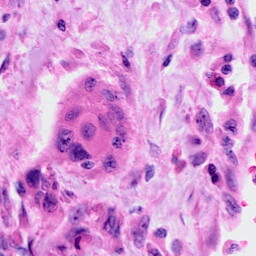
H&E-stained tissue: Cervix